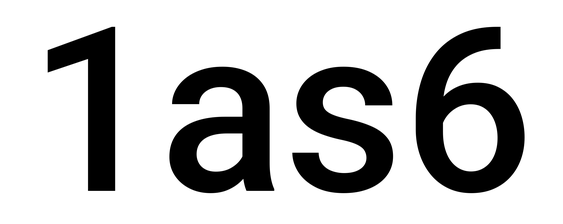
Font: Roboto_Medium